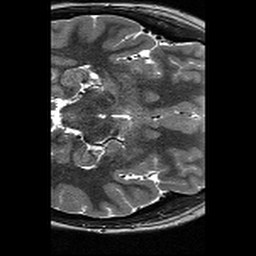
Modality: T2w
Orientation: axial